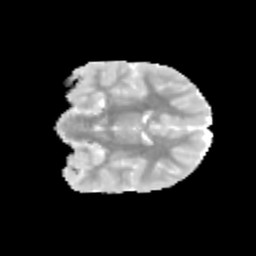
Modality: MD
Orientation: coronal
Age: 10
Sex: male
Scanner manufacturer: siemens
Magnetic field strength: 3 T
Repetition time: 3.8 s
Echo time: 0.07 s